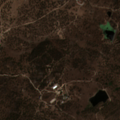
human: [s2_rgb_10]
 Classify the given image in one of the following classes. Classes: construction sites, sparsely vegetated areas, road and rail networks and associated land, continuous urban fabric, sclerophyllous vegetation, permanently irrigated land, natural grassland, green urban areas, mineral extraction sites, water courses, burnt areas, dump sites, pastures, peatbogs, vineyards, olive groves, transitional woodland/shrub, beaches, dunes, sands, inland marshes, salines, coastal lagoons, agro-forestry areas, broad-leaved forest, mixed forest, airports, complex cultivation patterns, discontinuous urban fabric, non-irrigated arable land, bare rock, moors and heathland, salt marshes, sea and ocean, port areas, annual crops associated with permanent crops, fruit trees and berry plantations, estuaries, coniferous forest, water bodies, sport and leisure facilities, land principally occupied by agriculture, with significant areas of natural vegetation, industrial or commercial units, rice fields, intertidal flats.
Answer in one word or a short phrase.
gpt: agro-forestry areas, broad-leaved forest